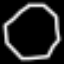
Label: octagon